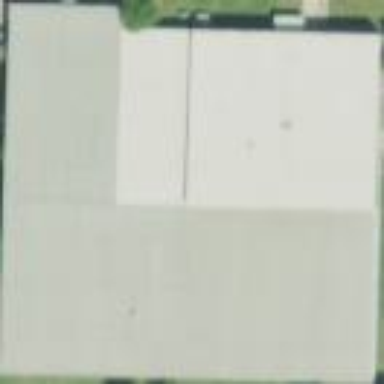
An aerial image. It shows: Industrial building with works.